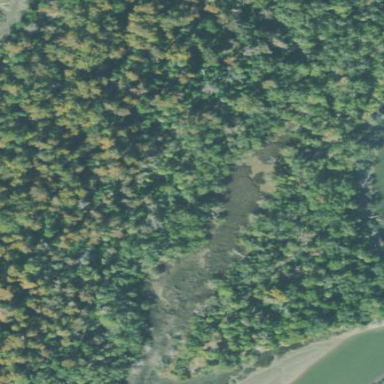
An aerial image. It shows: Mixed woodland with various types of leaves.